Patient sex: M
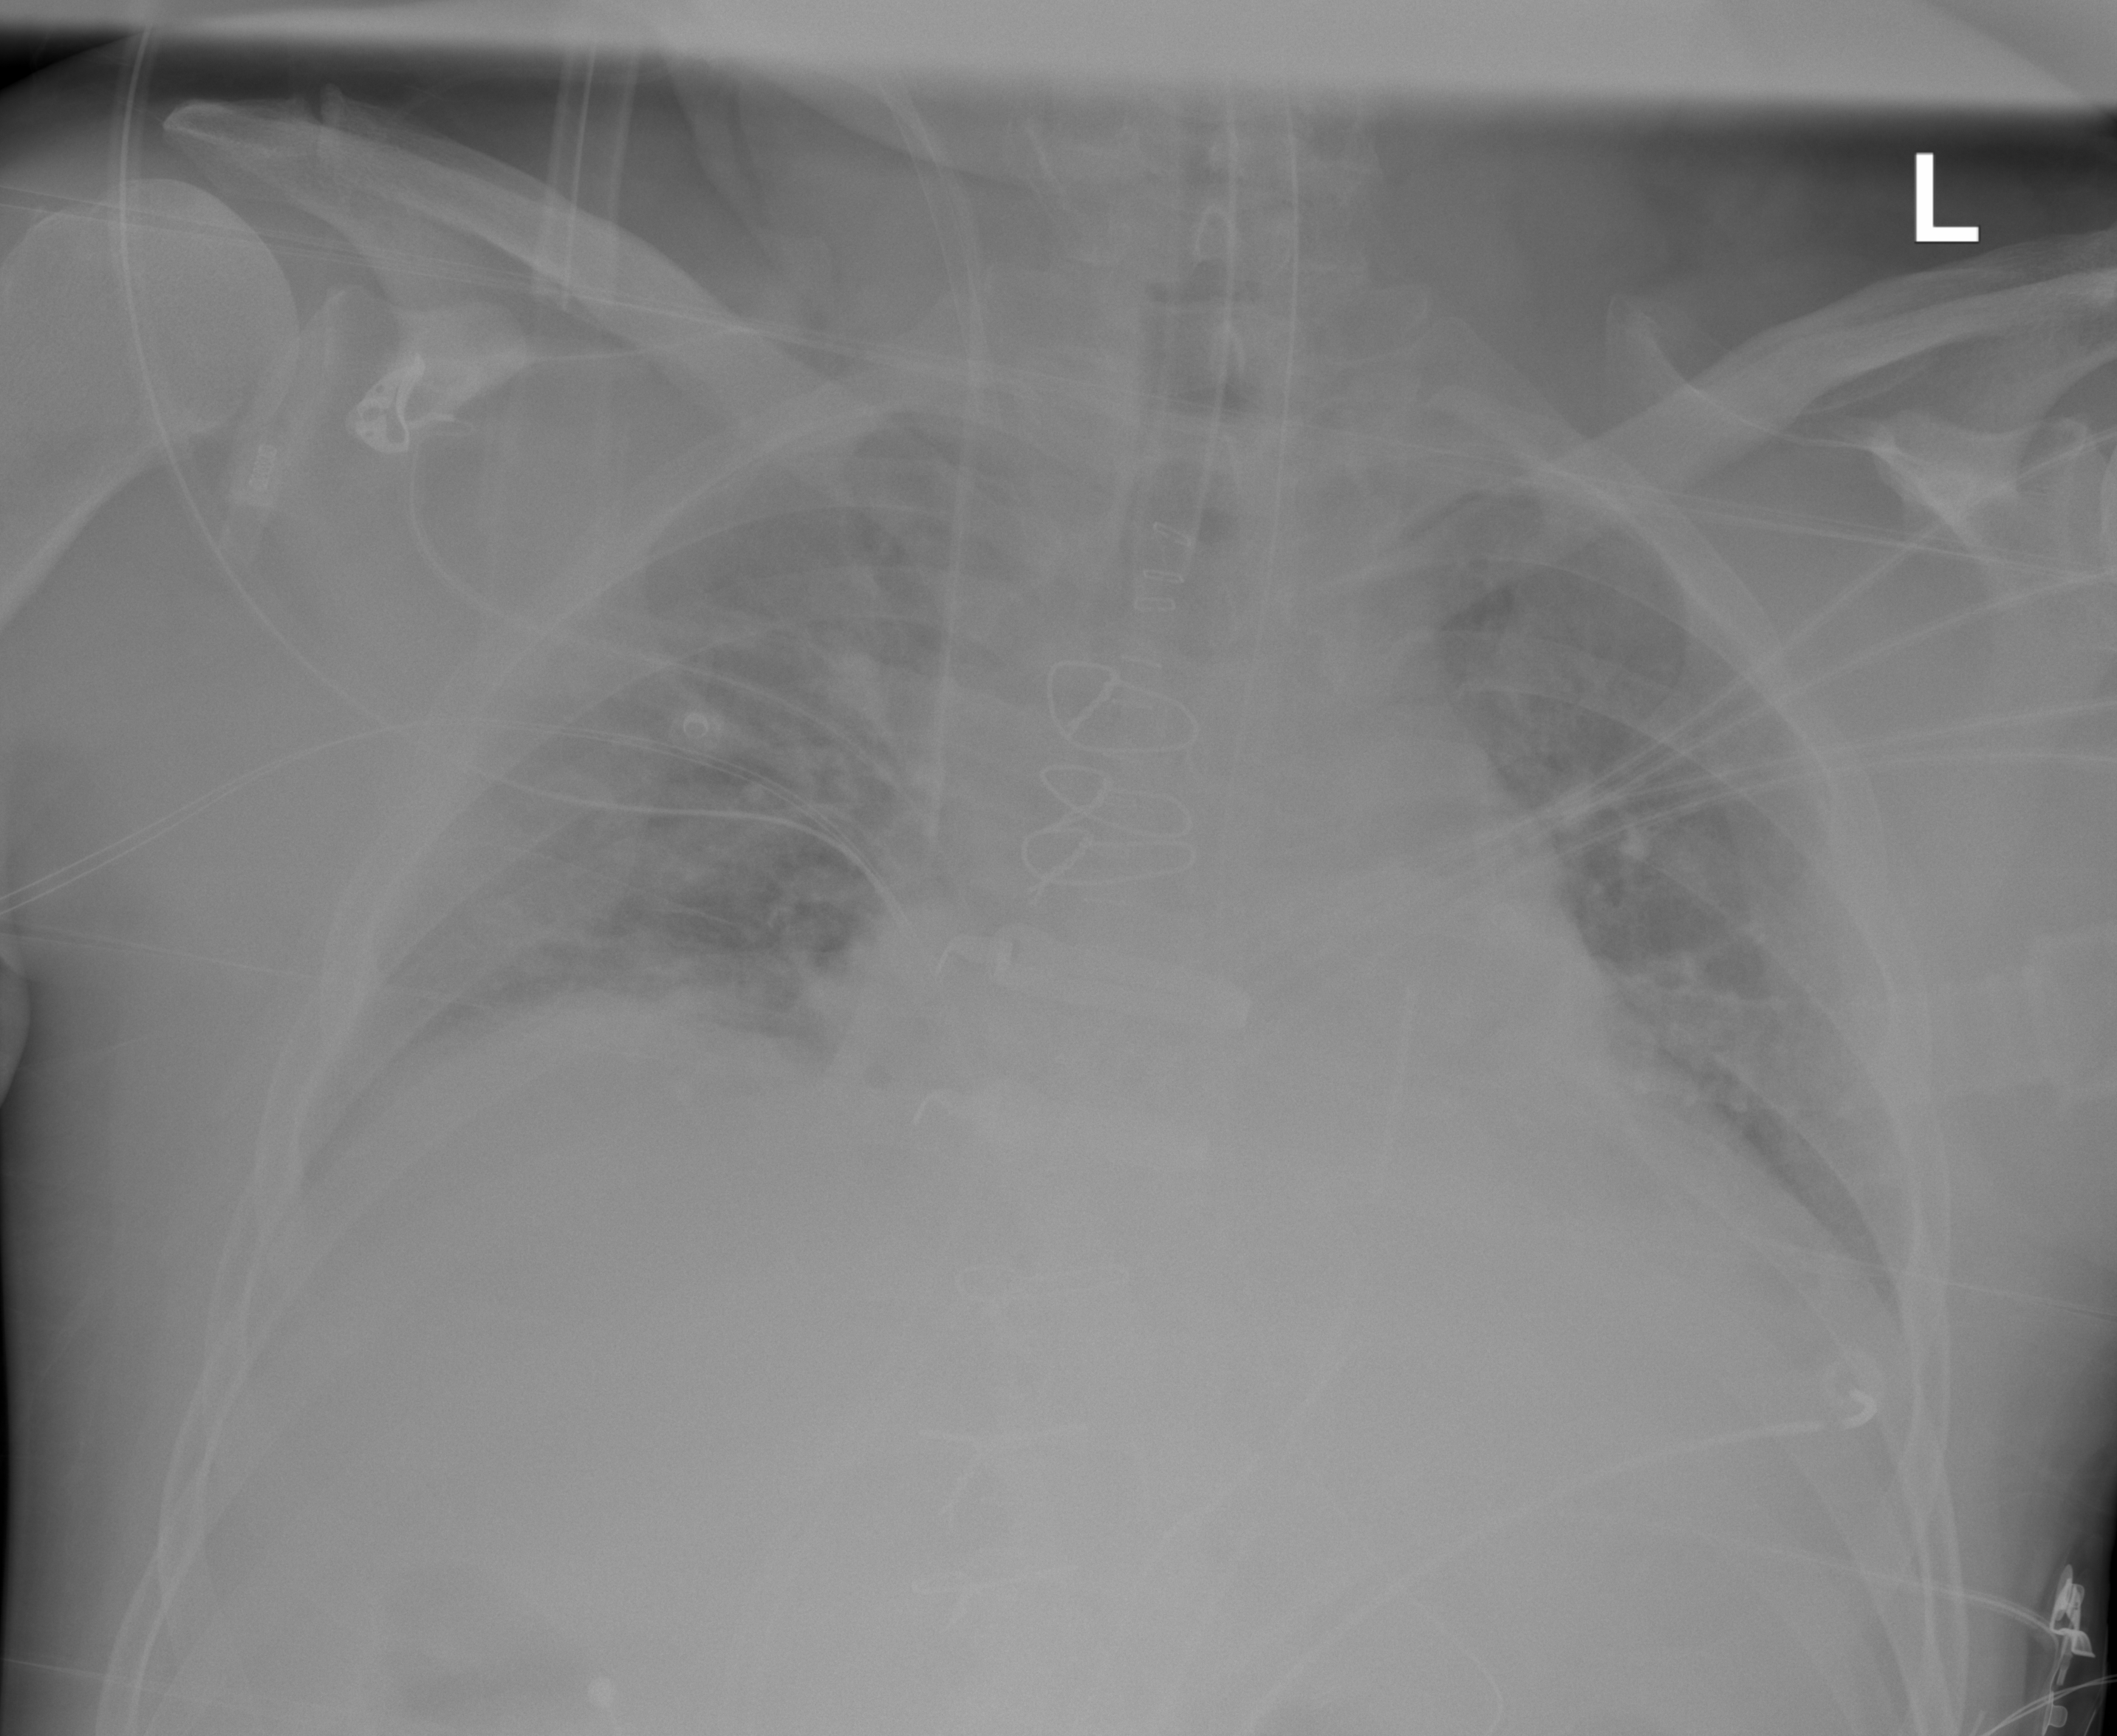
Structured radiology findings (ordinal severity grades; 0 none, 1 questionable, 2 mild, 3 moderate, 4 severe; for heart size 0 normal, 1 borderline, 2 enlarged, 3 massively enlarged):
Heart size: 2
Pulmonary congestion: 2
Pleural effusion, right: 2
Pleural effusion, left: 0
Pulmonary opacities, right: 2
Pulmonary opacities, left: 1
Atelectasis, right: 2
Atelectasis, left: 1